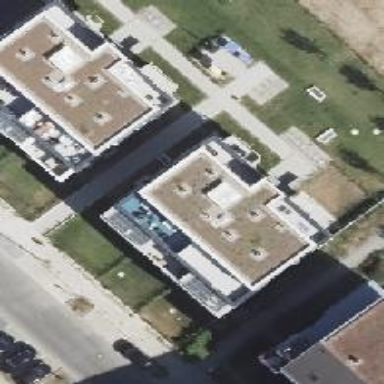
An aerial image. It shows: Flat-roofed apartment building.